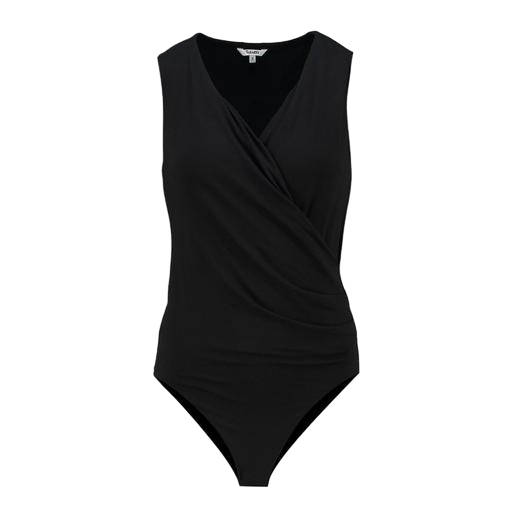
black plunge bodysuit, black surplice tank, v neck wrap vest, white background